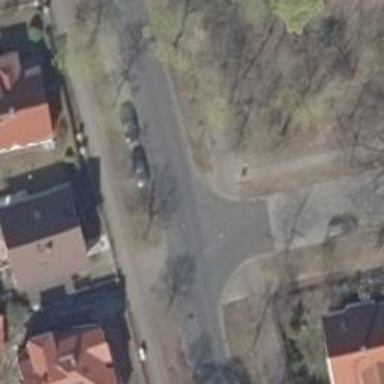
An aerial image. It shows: Asphalt road in residential area.